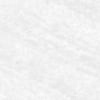
Label: change